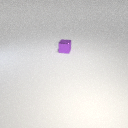
small purple metal cube